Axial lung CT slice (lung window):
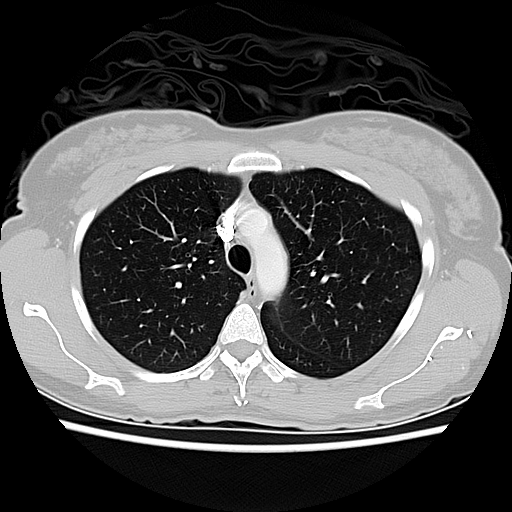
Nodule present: no